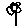
Label: flower